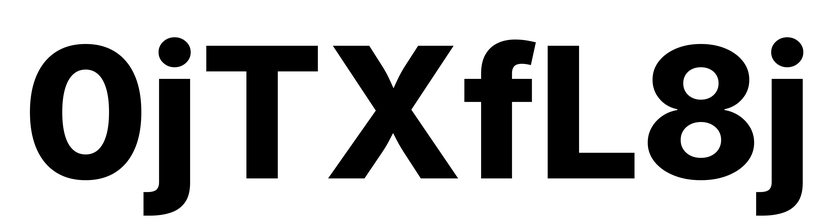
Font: Inter_ExtraBold